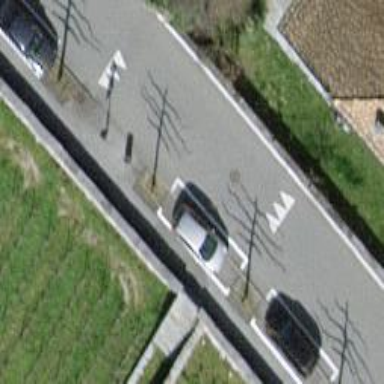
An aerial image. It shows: Road with steps.